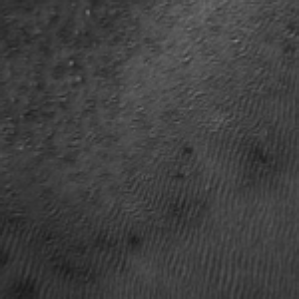
Label: frost